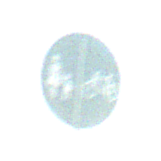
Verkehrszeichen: GetrennterRadUndGehwegRadwegRechts
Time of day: SunriseSunset
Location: Outdoor (Nature)
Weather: PartlyCloudy
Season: NotSpecified
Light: Natural